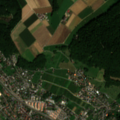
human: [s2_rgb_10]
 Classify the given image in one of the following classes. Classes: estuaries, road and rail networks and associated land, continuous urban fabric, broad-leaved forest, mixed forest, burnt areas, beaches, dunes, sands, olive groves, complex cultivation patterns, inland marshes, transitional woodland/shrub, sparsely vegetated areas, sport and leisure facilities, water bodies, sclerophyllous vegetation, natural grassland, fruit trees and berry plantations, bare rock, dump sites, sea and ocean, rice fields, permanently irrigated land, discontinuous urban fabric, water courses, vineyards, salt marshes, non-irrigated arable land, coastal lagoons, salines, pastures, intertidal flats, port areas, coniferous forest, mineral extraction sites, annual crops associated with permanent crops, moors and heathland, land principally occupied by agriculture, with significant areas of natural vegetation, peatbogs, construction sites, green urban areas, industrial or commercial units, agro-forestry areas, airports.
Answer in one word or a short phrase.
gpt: discontinuous urban fabric, non-irrigated arable land, broad-leaved forest, mixed forest